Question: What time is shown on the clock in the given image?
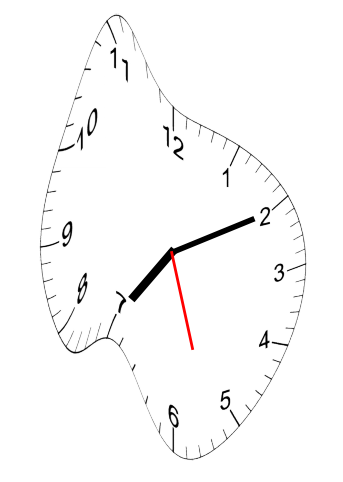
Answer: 07:10:27